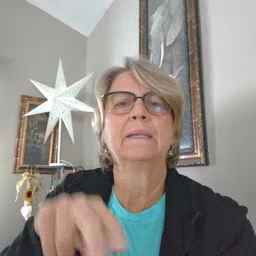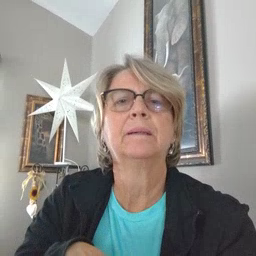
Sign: mitten